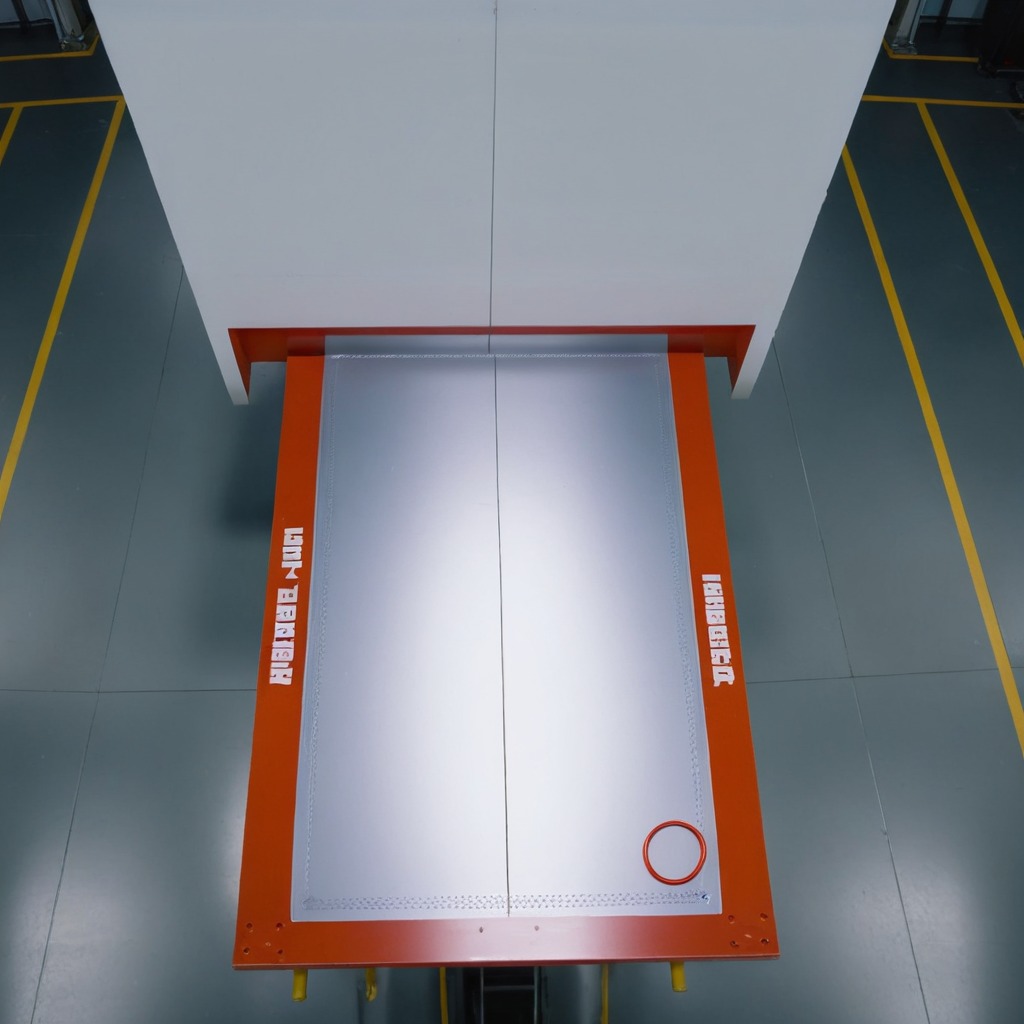
A rubber O-ring lies on the toolbox surface in an airplane hangar workshop 8K.